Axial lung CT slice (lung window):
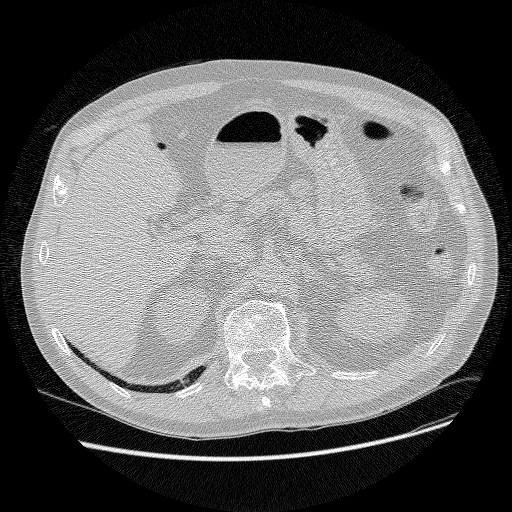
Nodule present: no